Question: I am creating an Photo and Video Viewer. Already made the video part, now I am making the photo part.
Trying to get the absloute path, for something like this:

And then it deletes.
I'm using a JLabel for displaying. What i tried was:
'''
System.out.println("Deleting file");
ImageIcon img = (ImageIcon) showDisplay.getIcon();
System.out.println(img.toString());
File file = new File(img.toString());
int response = JOptionPane.showConfirmDialog(this, "Are you sure you want to delete the file " + file.getName() + "?");
if(response == JOptionPane.YES_OPTION) {
deleteFile(file);
//the thing that deleteFile has is file.delete();
}
'''
But this returns javax.swing.ImageIcon@6aa93db7 in the console, not the absolute path.
Can someone help me here?
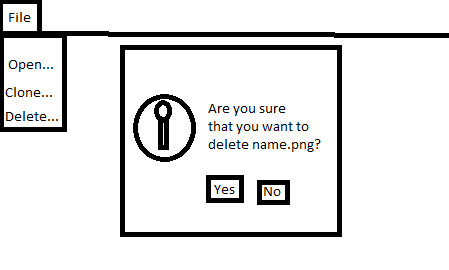
Answer: You can use the 'setDescription(...)' and 'getDescription(...)' methods for this.
Depending on your you load the Icon this may already contain the file path.
If not, then you can manually set this value yourself when you create the image and create the Icon.